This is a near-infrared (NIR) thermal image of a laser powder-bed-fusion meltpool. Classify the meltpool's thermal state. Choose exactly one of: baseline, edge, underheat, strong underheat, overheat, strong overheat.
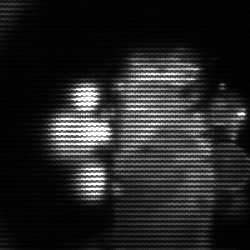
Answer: strong underheat